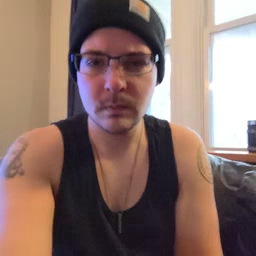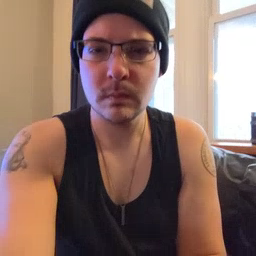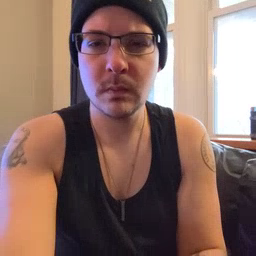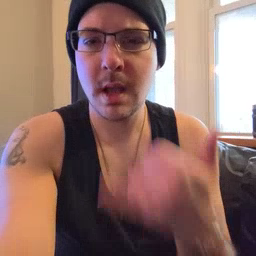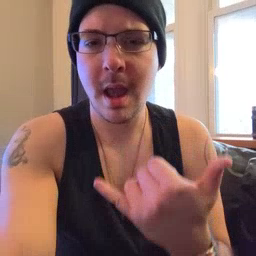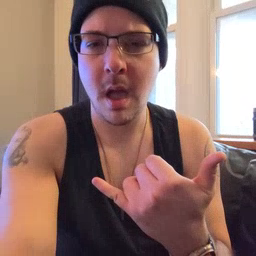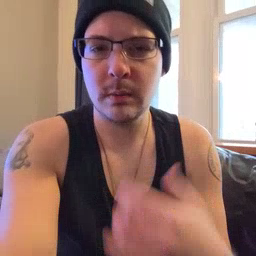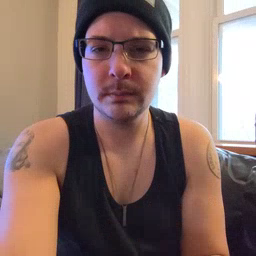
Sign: now